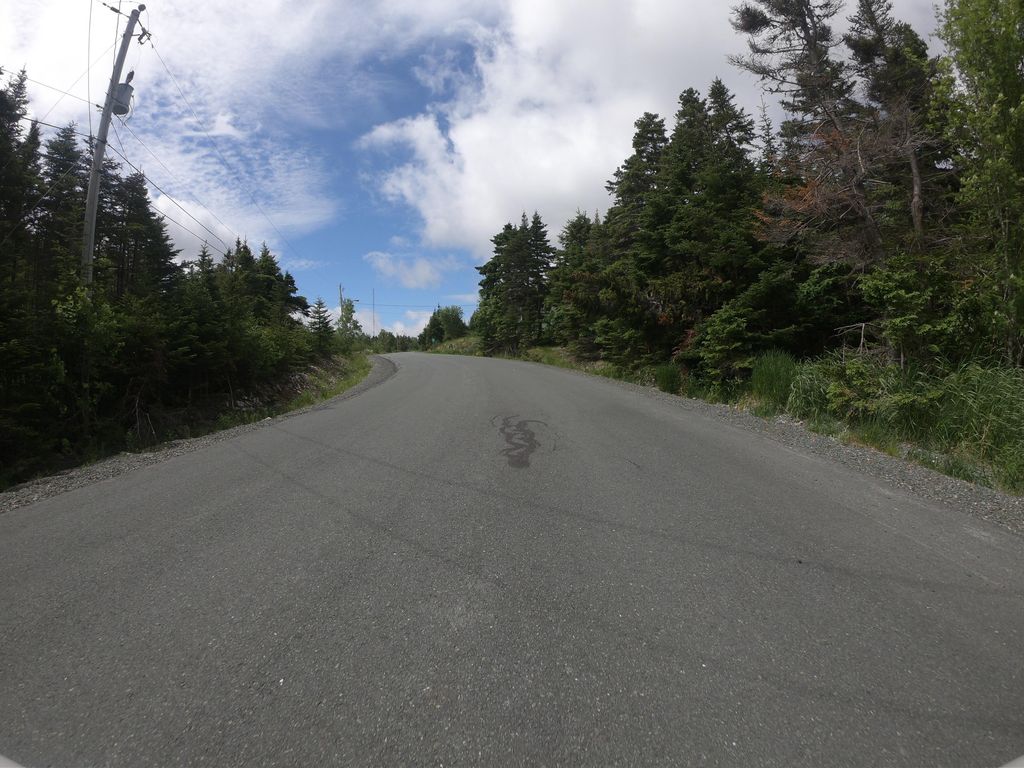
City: st_johns